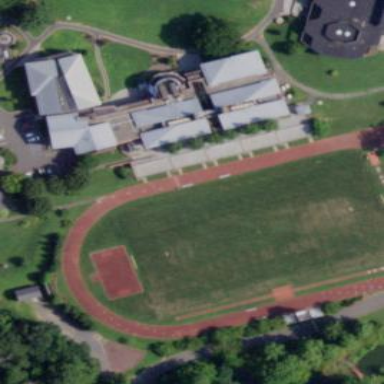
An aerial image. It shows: American football pitch.